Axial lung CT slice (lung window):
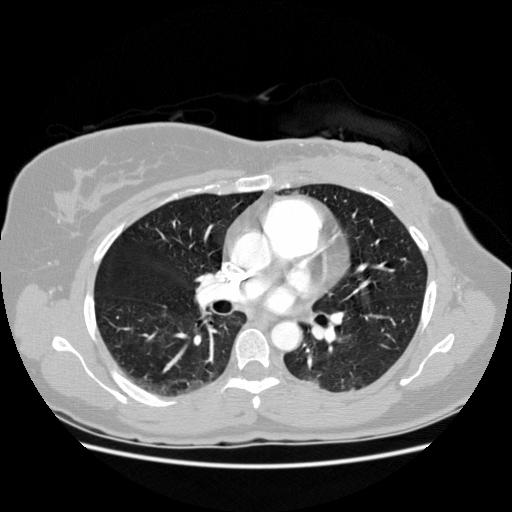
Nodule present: no